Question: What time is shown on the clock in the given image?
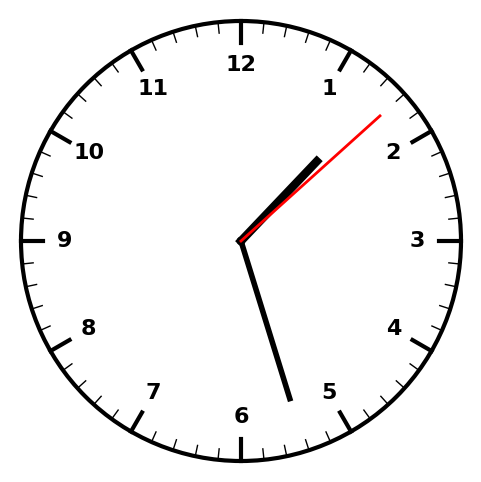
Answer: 01:27:08